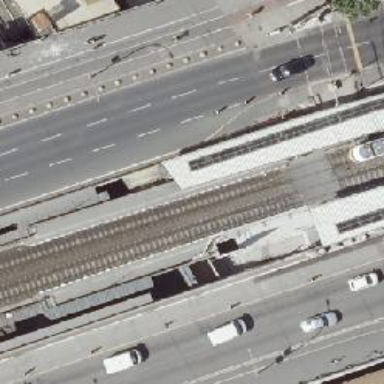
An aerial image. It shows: Entrance to public transport facility.